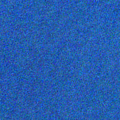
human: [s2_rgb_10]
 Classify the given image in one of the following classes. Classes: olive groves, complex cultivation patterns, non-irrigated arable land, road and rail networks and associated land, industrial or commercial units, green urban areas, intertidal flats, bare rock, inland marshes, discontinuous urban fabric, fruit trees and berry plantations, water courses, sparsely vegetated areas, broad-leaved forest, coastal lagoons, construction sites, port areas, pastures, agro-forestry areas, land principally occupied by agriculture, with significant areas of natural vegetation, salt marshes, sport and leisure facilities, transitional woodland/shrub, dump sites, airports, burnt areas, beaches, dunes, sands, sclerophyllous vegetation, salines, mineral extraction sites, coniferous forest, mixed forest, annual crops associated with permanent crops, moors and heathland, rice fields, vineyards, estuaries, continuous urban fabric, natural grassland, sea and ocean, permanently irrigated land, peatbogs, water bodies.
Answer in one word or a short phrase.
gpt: sea and ocean